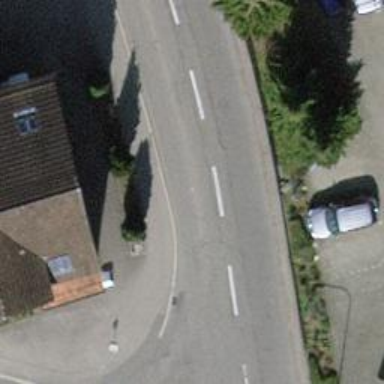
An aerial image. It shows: Uncontrolled road crossing with pedestrian island.